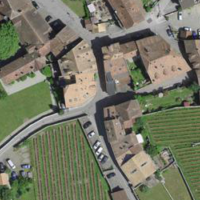
EUNIS habitat code: 54
Species observed at this site:
Lilium bulbiferum